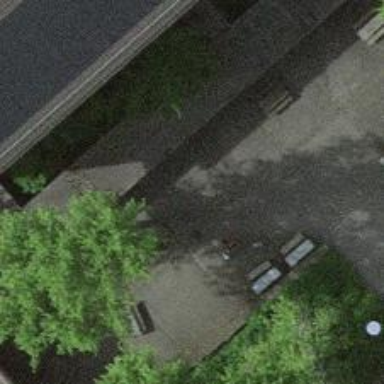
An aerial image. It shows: Picnic table located in leisure land area.